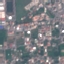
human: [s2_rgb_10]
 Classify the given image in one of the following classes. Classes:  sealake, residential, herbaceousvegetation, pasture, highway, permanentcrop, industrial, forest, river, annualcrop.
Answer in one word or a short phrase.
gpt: Residential